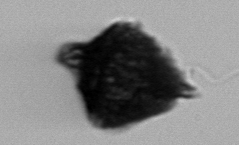
Label: Gonyaulax